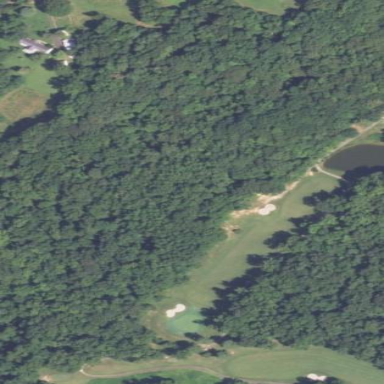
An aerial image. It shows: Scenic golf fairway.